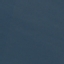
Land use / land cover: SeaLake